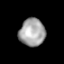
Tissue: lung
Cell type: T cells
Senescence score: 0.1986
Nuclear area (px): 695
Mean DAPI intensity: 165.564